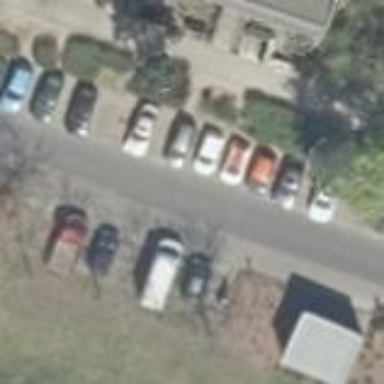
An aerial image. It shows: Parking available on the street side.